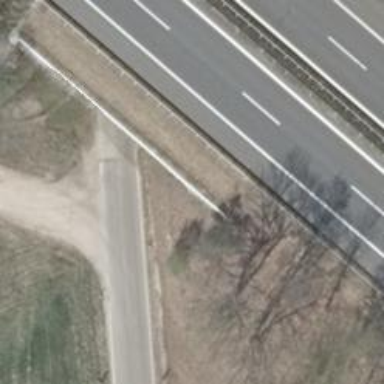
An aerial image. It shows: Tertiary road.